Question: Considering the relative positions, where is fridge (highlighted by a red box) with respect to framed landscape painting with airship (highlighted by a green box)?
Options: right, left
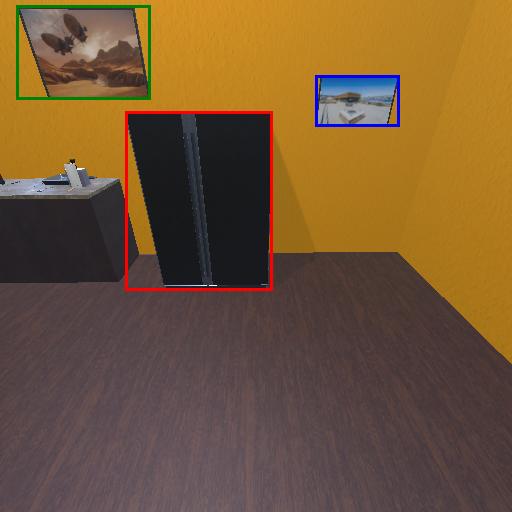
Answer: right